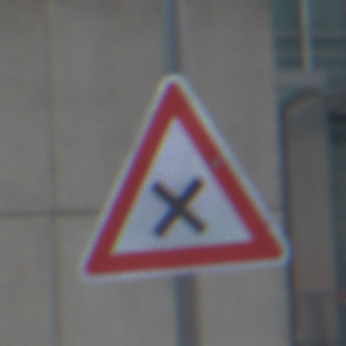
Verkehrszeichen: KreuzungOderEinmuendung
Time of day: MorningAfternoon
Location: Outdoor (Urban)
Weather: PartlyCloudy
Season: NotSpecified
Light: Natural